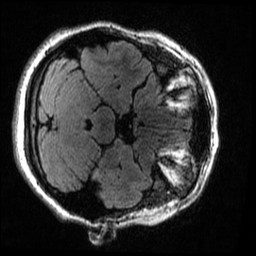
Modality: T2w
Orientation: axial
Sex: female
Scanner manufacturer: ge
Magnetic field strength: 3 T
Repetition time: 6 s
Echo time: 0.1281 s